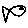
Label: fish